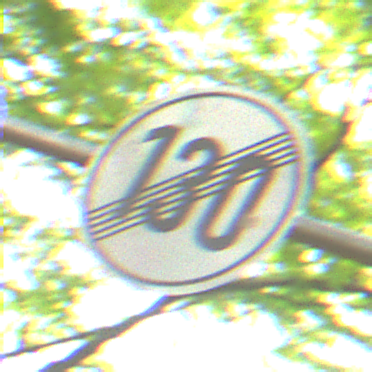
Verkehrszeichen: EndeGeschwindigkeit130
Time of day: MorningAfternoon
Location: Outdoor (RoadRail)
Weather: Clear
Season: NotSpecified
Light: Natural